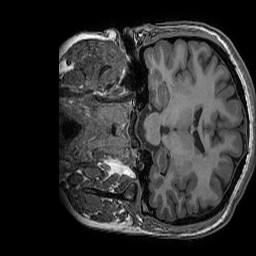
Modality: T1w
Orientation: coronal
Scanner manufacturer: ge
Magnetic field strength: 3 T
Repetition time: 0.008156 s
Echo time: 0.00318 s